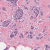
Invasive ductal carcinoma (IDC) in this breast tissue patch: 1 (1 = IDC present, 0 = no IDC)